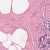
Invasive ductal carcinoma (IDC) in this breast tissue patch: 0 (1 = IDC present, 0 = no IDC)